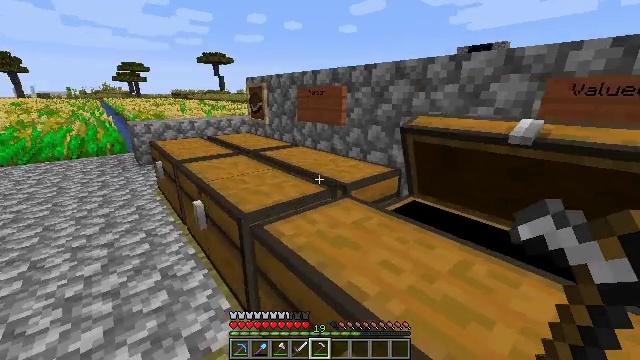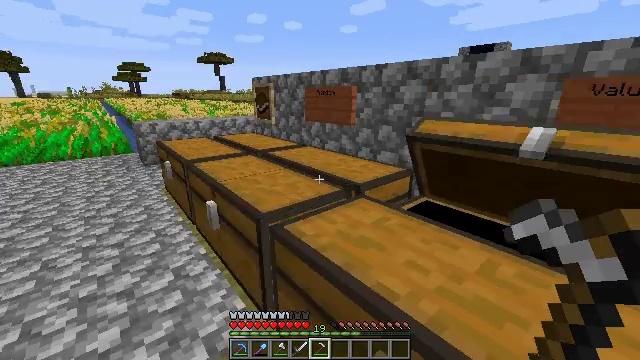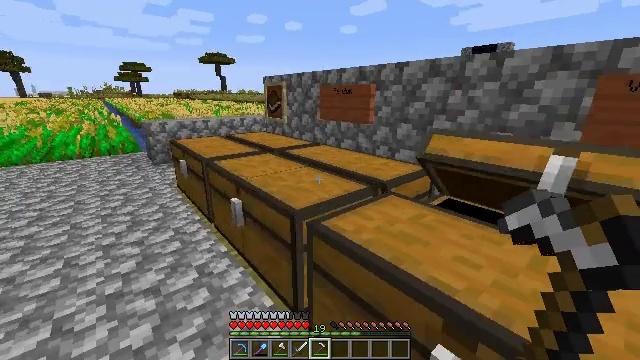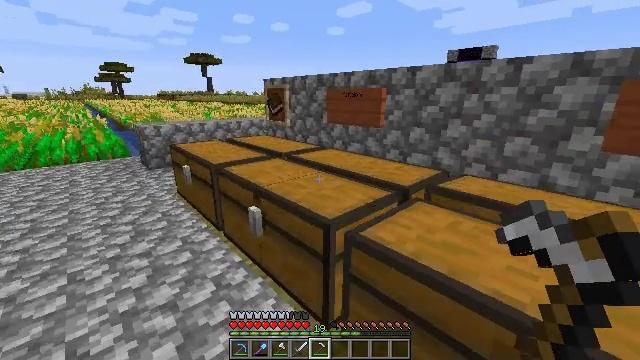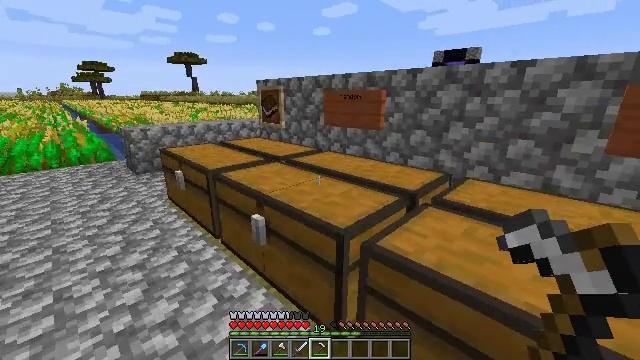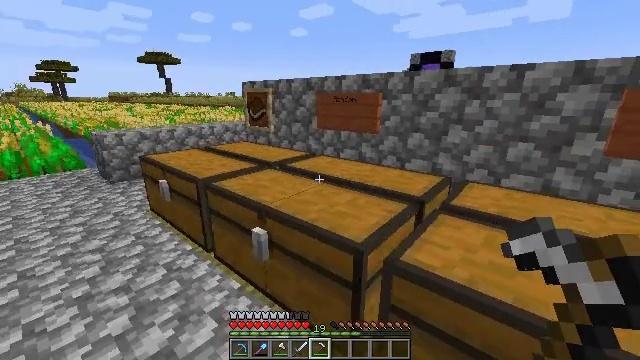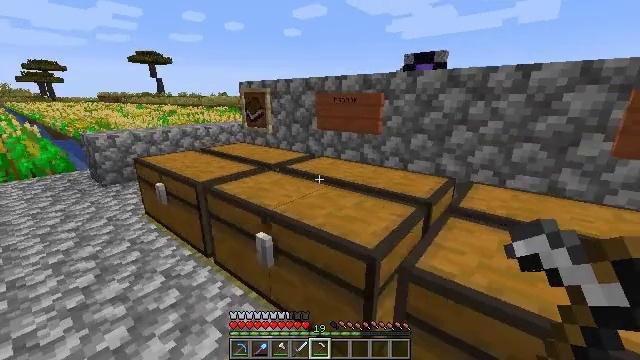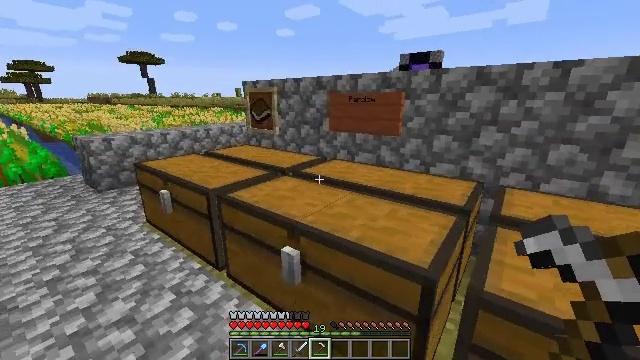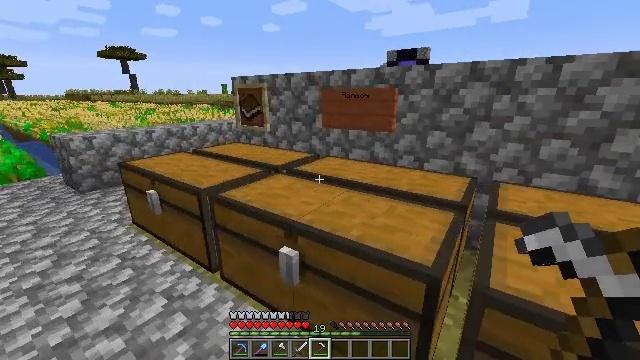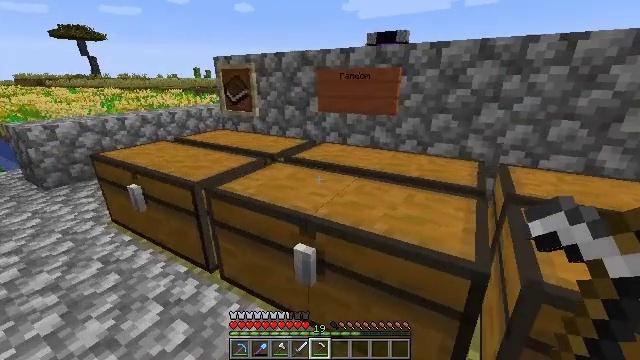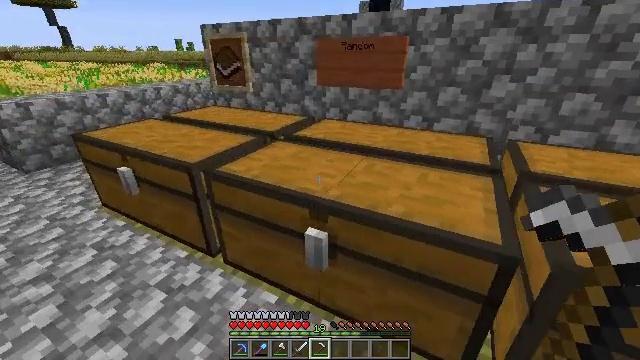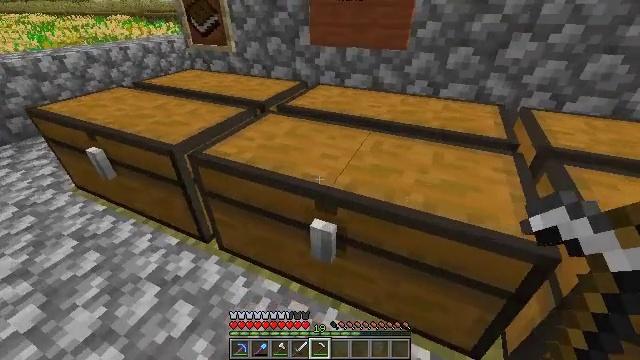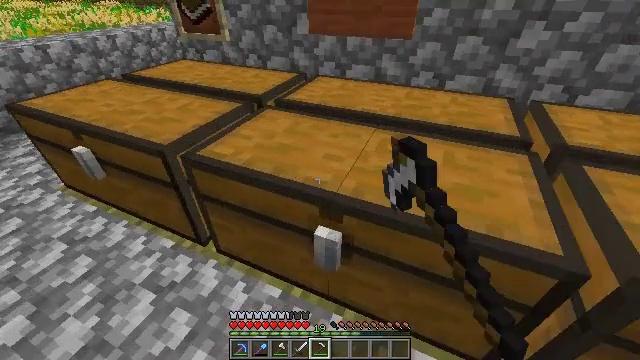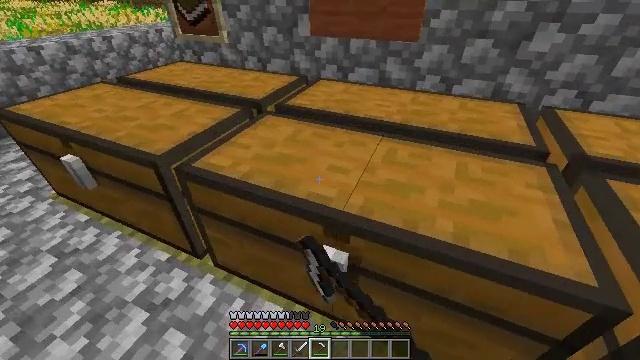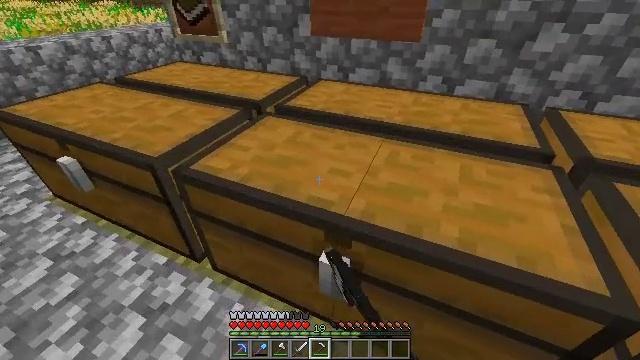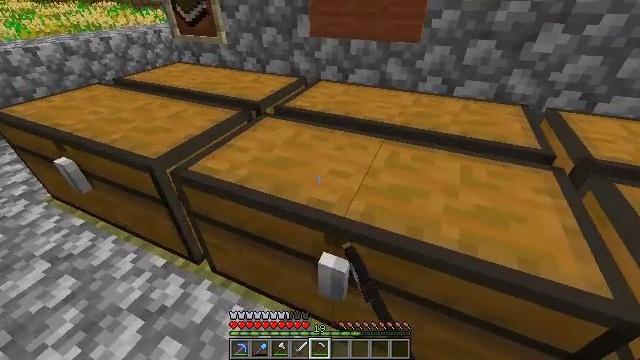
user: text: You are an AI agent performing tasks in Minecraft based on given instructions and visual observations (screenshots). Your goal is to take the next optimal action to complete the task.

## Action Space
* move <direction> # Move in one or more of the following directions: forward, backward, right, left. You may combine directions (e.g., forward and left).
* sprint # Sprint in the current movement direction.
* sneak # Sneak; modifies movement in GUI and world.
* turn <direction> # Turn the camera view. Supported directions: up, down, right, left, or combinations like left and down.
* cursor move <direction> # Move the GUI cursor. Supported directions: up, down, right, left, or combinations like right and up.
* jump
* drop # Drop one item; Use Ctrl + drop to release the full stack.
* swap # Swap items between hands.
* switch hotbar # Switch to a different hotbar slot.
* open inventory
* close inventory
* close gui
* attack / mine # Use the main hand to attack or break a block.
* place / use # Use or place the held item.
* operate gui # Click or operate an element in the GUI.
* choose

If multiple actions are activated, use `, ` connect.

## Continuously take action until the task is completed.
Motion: motion action
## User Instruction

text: Remove the acacia wall sign with a hit.
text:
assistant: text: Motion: move left
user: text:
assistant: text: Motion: move left
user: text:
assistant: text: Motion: move forward and move left, turn right
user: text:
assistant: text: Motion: move forward and move left, turn right
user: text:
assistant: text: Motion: move forward and move left, turn right
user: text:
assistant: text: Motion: move forward and move left, turn right
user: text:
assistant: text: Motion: move forward and move left, turn right
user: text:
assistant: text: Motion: move forward and move left, turn right
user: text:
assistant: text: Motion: move forward and move left, turn right and down
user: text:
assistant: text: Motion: move forward, turn right and down
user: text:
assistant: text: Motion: move forward, turn right and down, use / place
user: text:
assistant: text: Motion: turn down, use / place
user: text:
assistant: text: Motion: use / place
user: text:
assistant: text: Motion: no_op
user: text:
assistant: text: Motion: no_op
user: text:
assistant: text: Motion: no_op
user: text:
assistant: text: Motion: no_op
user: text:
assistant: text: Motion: no_op
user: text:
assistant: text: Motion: no_op
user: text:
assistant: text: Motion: no_op
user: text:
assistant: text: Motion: no_op
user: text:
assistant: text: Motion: cursor move right
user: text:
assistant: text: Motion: cursor move right
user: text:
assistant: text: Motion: cursor move right
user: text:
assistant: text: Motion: no_op
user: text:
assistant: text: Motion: no_op
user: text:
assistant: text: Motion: no_op
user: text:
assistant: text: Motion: no_op
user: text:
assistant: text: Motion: no_op
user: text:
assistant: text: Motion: no_op